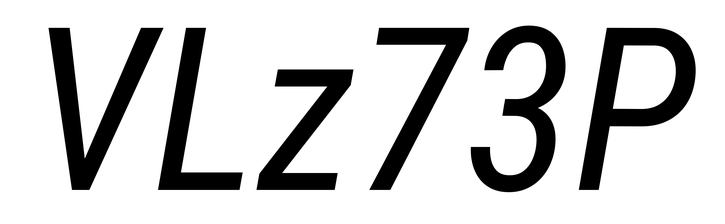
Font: Roboto-Italic_Condensed_Italic